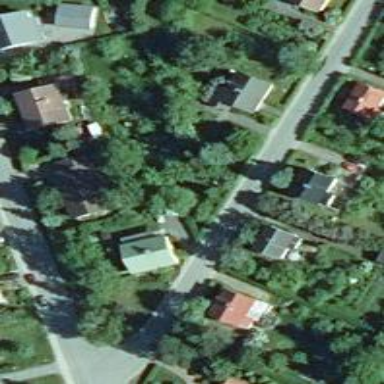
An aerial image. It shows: Peaceful suburb.